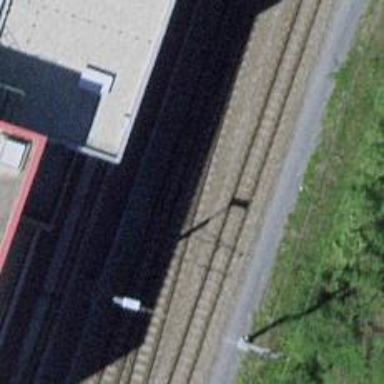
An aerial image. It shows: Narrow-gauge railway track with electrified contact line. The railway has one track.